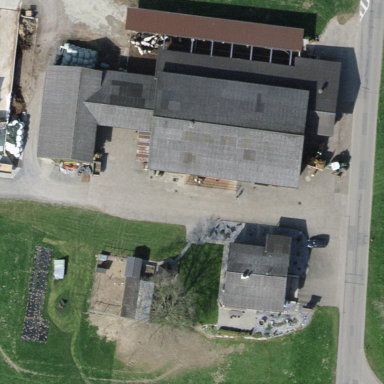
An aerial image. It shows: Farmyard area.